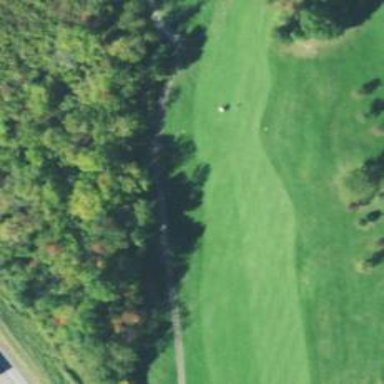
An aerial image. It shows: View of golf hole.